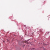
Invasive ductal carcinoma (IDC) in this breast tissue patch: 0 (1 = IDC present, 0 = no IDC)